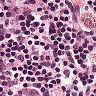
Metastatic tissue present: no